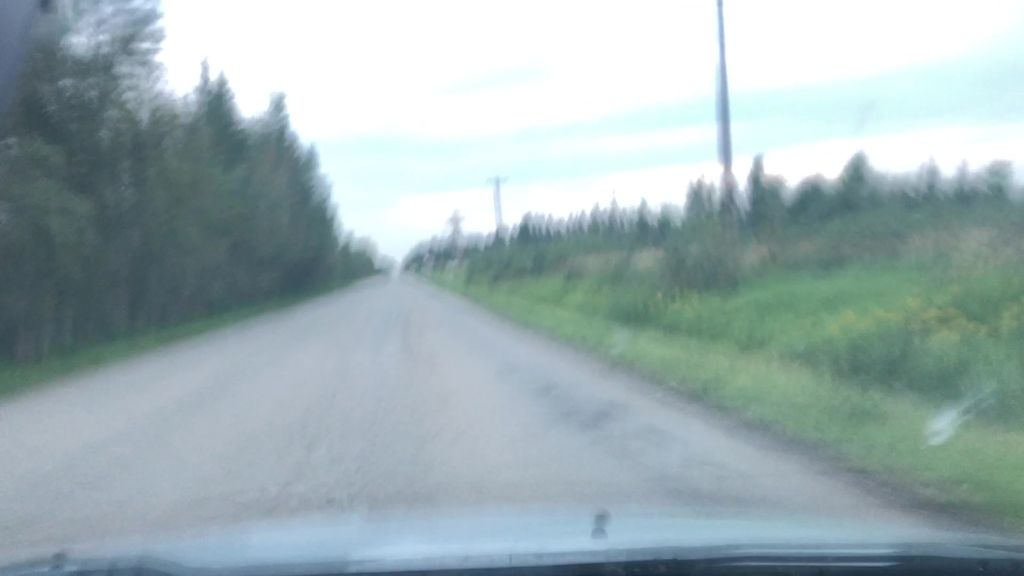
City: edmonton